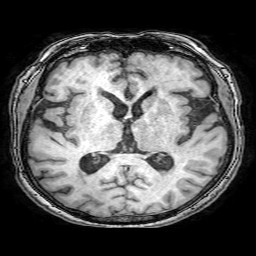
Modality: T1w
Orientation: coronal
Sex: female
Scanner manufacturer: philips
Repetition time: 0.008268 s
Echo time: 0.00379 s